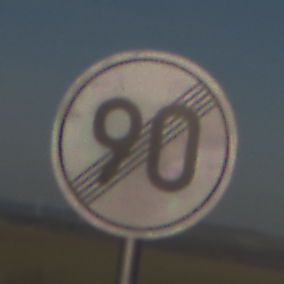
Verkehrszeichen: EndeGeschwindigkeit90
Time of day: MorningAfternoon
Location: Outdoor (Nature)
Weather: Clear
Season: Winter
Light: Natural